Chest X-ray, PA view. Patient: 67 years old, sex F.
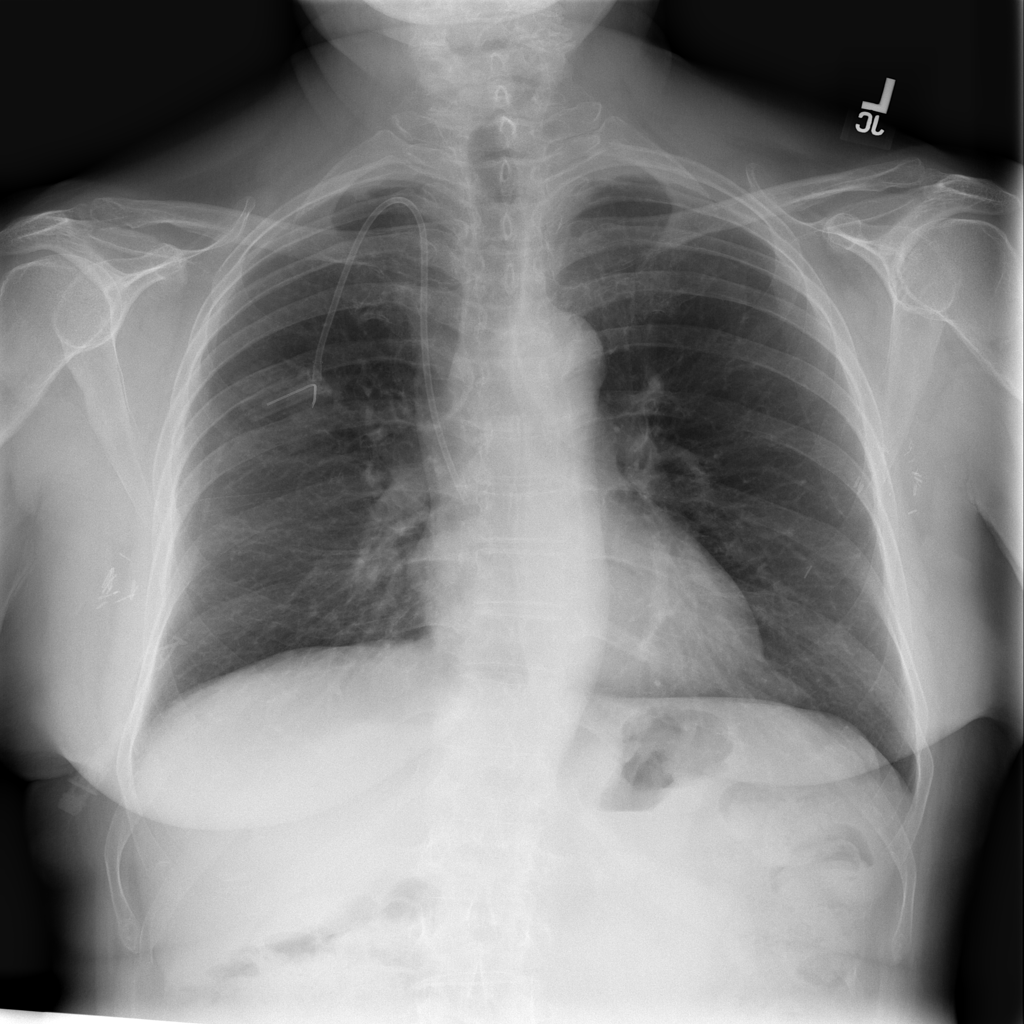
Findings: No Finding